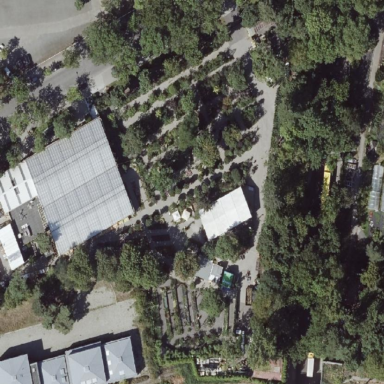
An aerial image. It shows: Retail area featuring garden center.